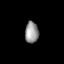
Tissue: lung
Cell type: Endothelial cells
Senescence score: 0.541
Nuclear area (px): 281
Mean DAPI intensity: 150.829